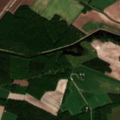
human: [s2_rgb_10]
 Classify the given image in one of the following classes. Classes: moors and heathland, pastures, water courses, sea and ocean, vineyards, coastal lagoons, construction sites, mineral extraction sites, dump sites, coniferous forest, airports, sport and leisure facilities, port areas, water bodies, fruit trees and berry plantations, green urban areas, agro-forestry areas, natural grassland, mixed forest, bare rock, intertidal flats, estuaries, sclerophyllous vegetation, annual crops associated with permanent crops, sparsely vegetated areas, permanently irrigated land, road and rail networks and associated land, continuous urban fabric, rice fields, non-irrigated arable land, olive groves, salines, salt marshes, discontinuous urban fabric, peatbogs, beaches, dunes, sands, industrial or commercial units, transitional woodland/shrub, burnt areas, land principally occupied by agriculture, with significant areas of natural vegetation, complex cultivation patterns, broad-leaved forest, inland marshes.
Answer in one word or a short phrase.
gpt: non-irrigated arable land, land principally occupied by agriculture, with significant areas of natural vegetation, broad-leaved forest, mixed forest